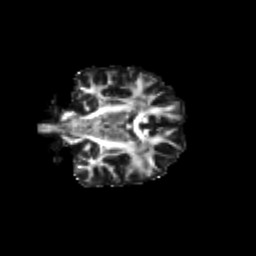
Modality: FA
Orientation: coronal
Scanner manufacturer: siemens
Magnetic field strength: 3 T
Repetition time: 9.2 s
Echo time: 0.084 s